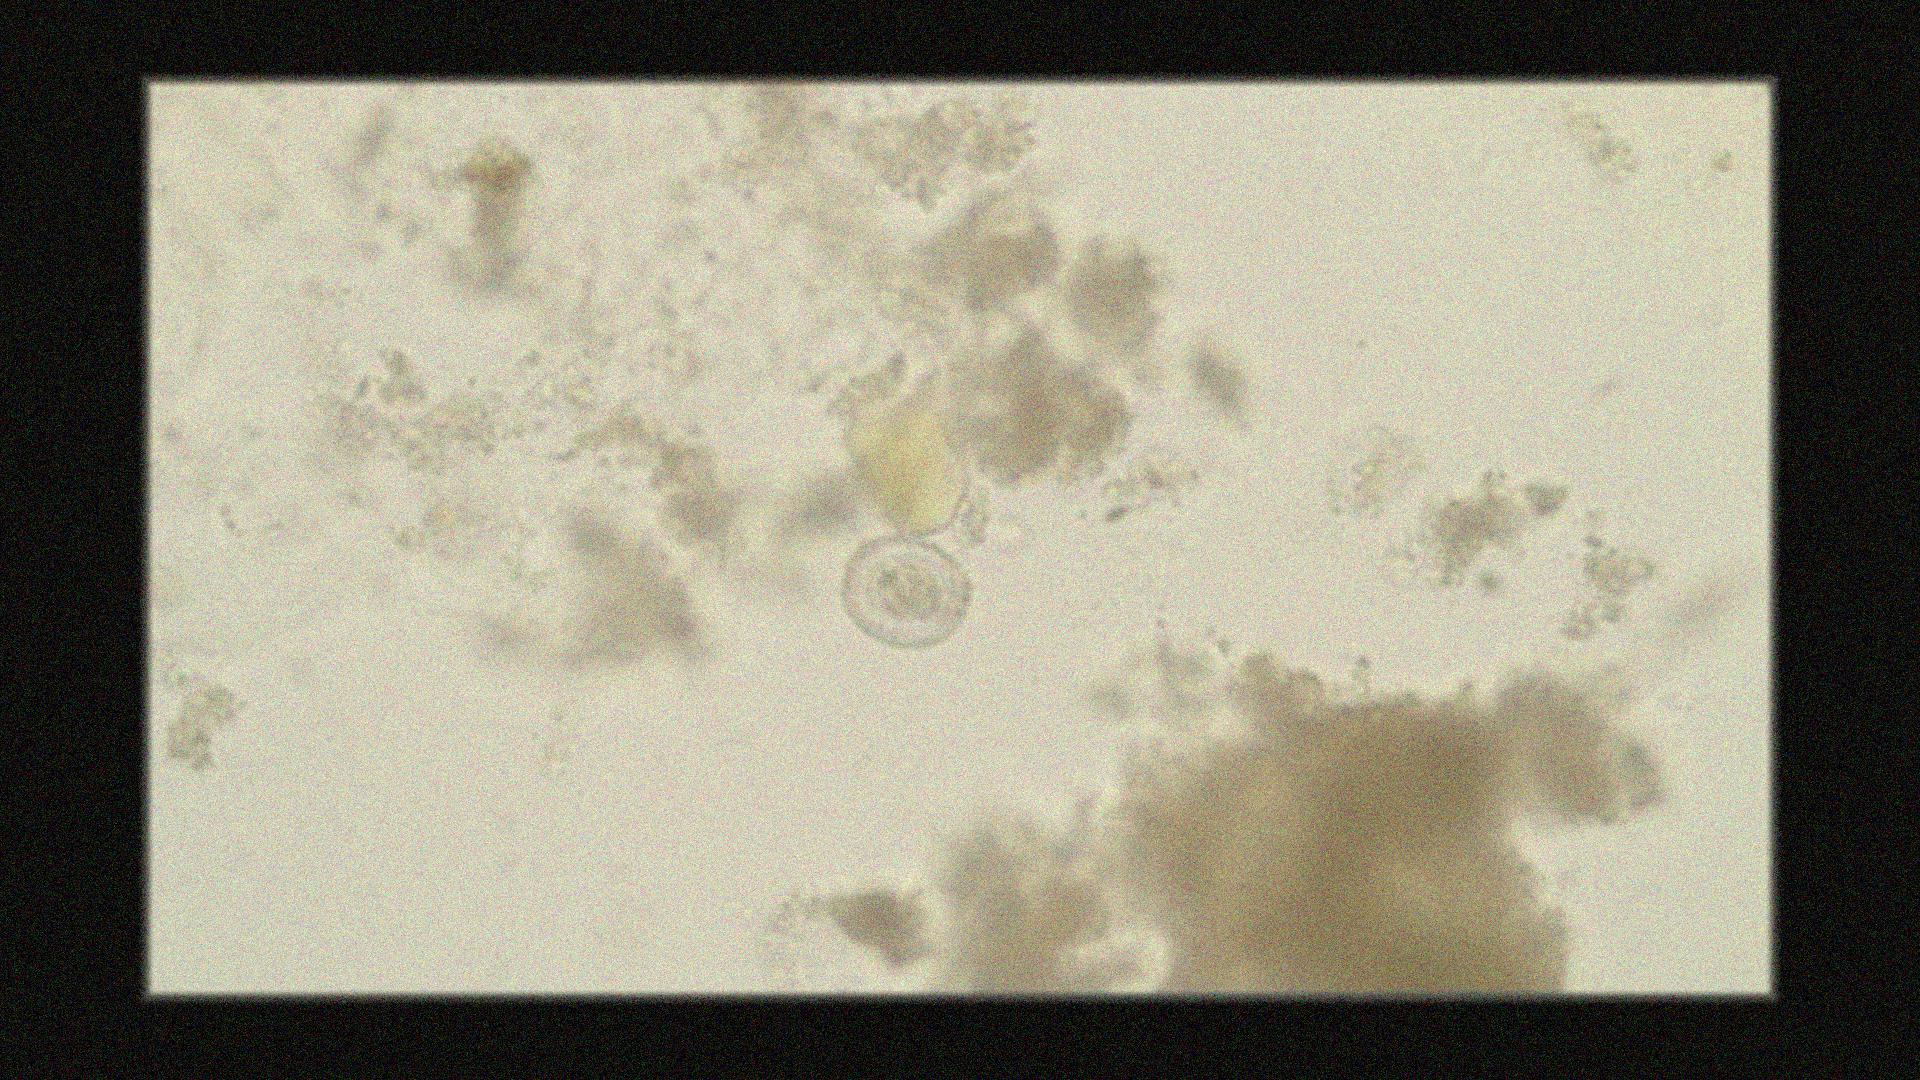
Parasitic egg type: Hymenolepis nana